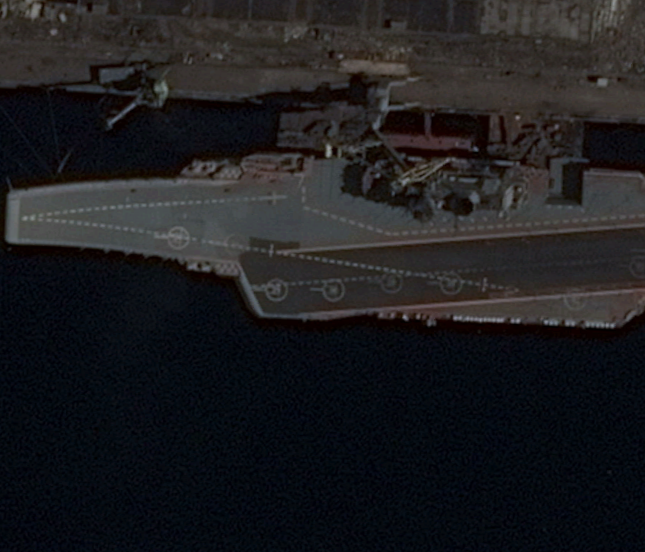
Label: Kuznetsov-class_aircraft_carrier